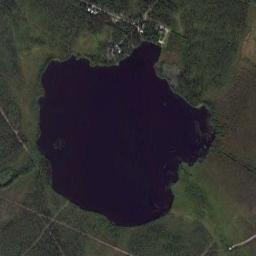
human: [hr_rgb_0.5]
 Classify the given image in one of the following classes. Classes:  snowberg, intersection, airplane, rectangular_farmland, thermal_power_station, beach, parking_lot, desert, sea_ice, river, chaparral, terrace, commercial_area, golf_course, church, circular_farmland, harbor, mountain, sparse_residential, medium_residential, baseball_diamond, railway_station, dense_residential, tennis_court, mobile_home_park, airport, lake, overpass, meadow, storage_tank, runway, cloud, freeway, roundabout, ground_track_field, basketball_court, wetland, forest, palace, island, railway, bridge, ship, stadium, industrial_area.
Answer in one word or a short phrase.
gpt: lake